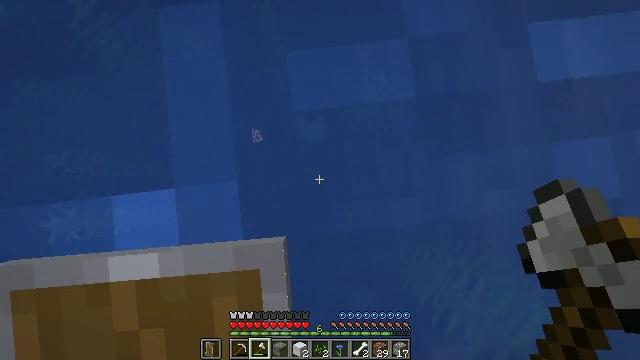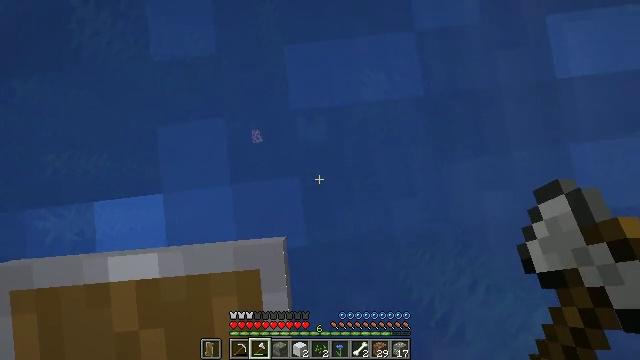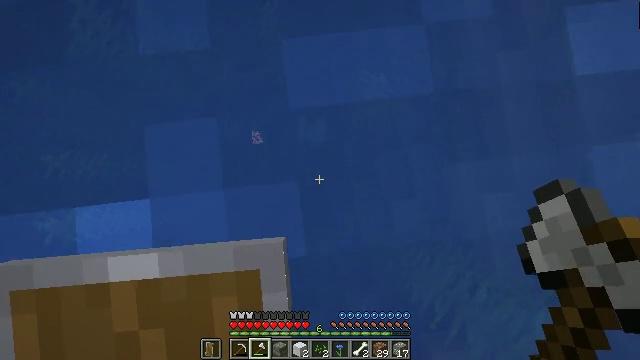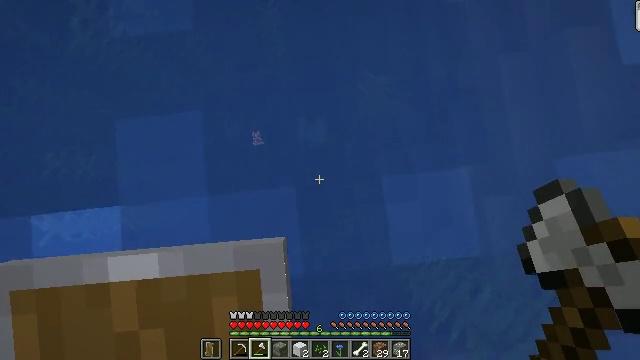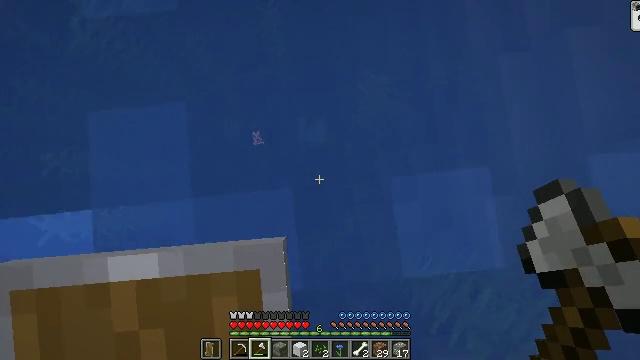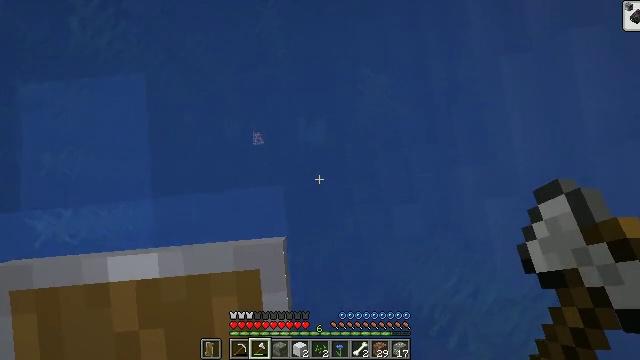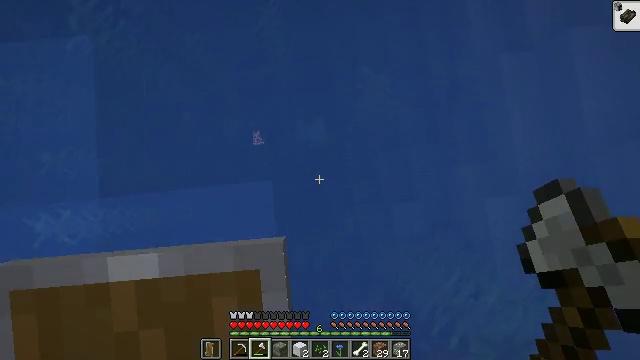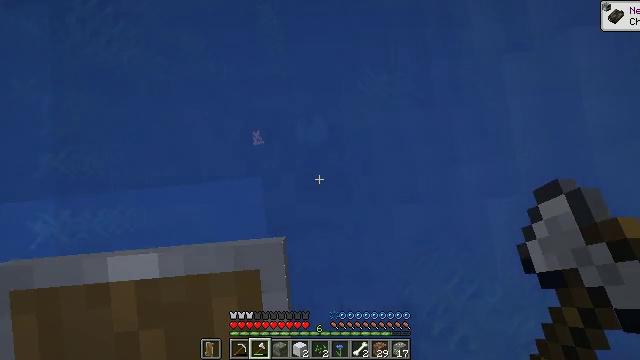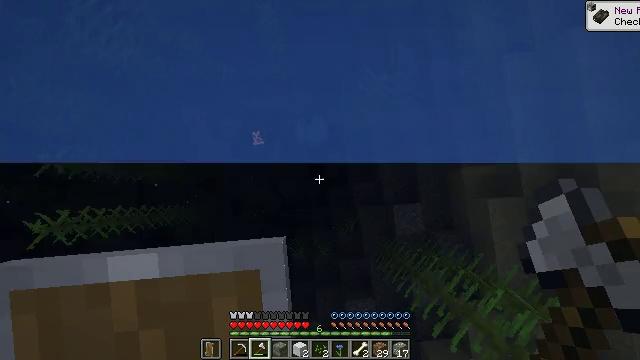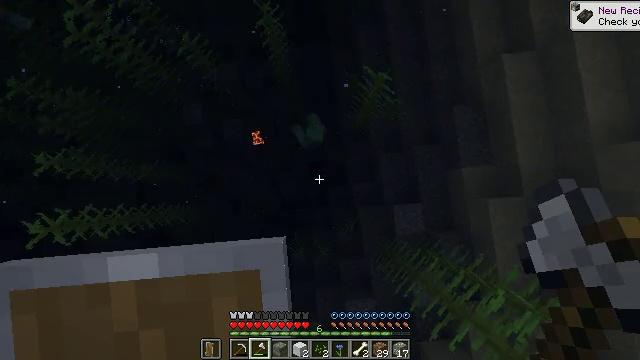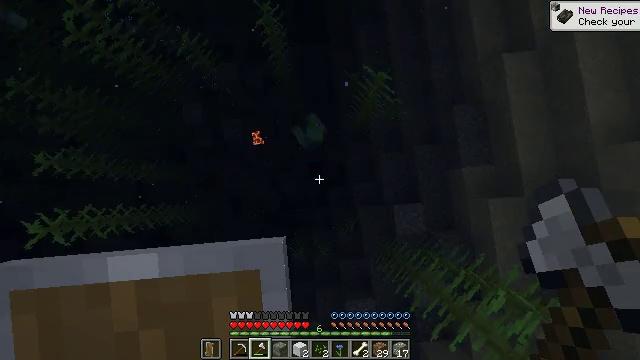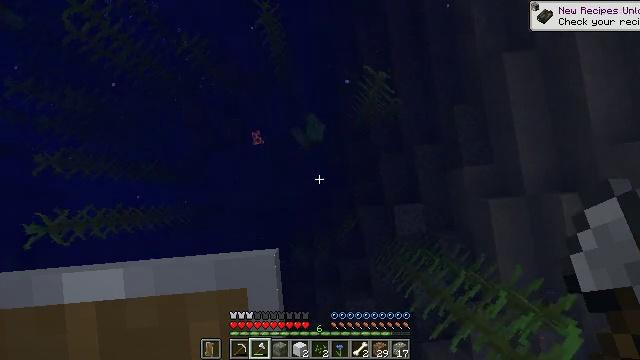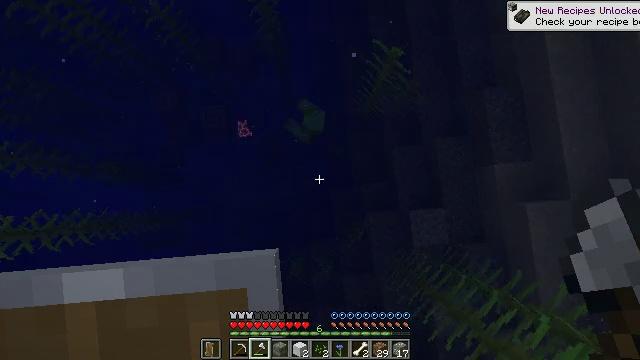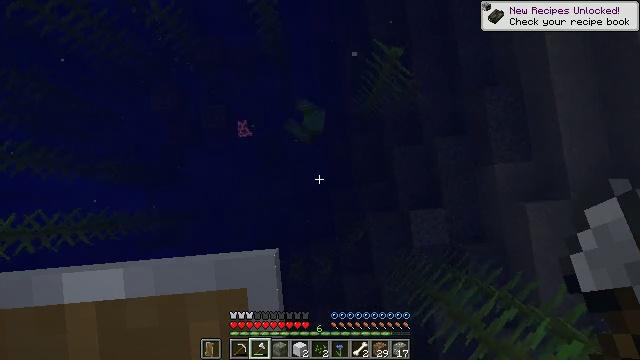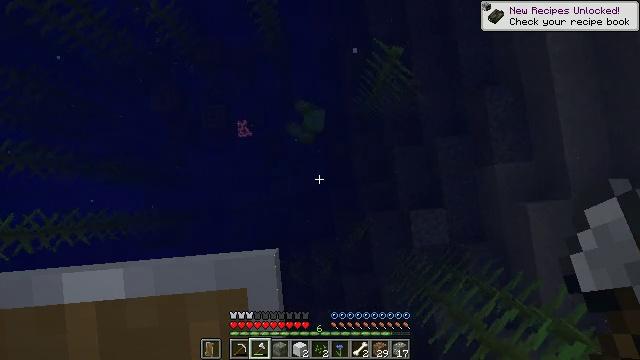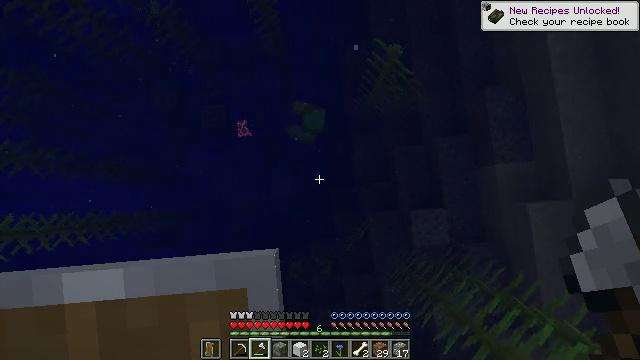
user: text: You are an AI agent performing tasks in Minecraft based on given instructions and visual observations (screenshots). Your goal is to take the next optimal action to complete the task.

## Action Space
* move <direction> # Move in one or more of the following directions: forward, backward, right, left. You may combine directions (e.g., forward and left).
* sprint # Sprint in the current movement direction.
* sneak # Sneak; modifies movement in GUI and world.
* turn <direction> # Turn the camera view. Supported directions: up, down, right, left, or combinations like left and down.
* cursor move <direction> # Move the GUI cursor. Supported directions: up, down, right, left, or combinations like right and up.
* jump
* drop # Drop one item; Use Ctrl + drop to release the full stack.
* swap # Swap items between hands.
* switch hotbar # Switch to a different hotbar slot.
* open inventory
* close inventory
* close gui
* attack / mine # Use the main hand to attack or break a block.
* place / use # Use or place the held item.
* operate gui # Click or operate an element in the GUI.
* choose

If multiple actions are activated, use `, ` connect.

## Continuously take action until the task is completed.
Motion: motion action
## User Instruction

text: Gather gravel by digging.
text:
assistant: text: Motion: no_op
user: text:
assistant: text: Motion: no_op
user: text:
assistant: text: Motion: no_op
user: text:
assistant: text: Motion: no_op
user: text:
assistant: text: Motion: no_op
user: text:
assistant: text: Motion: no_op
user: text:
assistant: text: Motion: no_op
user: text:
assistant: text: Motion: no_op
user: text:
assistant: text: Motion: no_op
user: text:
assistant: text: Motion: no_op
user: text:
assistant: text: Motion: no_op
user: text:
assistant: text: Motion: no_op
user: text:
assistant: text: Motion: no_op
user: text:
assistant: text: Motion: no_op
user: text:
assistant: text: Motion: no_op
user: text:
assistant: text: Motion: no_op
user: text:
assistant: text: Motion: no_op
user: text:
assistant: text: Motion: no_op
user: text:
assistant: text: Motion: no_op
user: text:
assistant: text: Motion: no_op
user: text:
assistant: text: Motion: no_op
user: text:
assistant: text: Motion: no_op
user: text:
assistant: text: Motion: no_op
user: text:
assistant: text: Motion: no_op
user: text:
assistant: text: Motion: turn right and up
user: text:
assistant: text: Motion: turn right and up
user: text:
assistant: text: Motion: turn right and up
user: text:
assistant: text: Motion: turn right
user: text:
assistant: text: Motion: turn right
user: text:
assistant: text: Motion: turn right